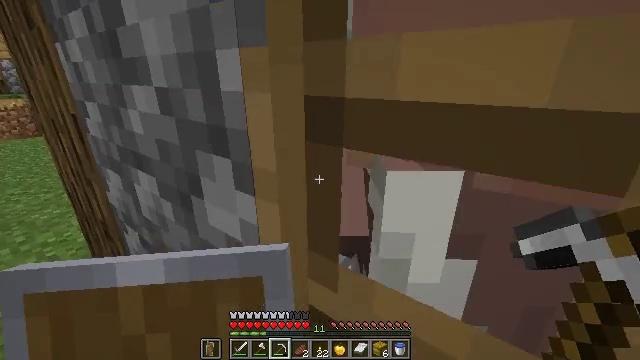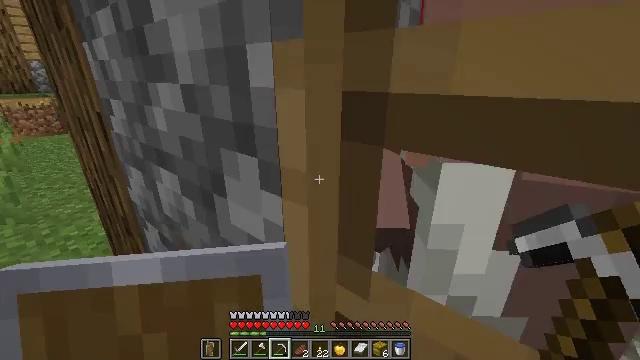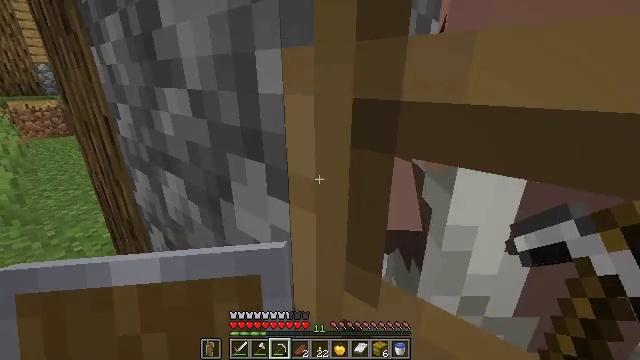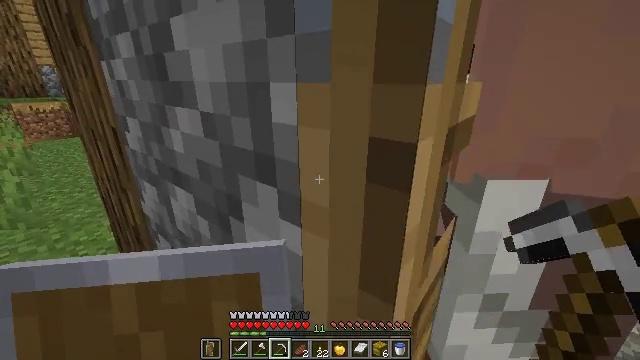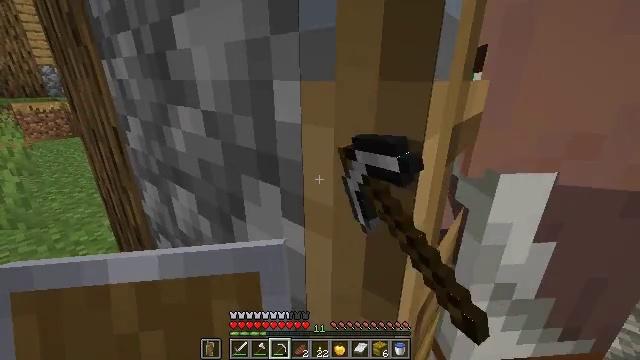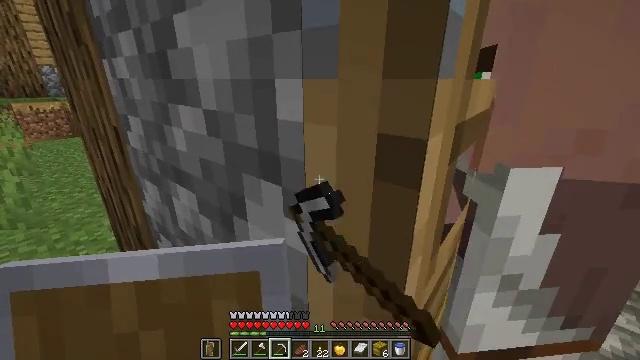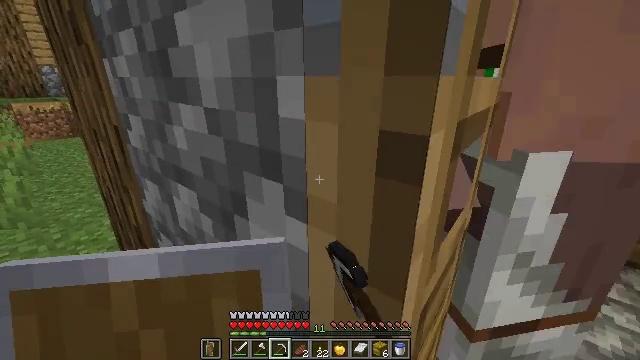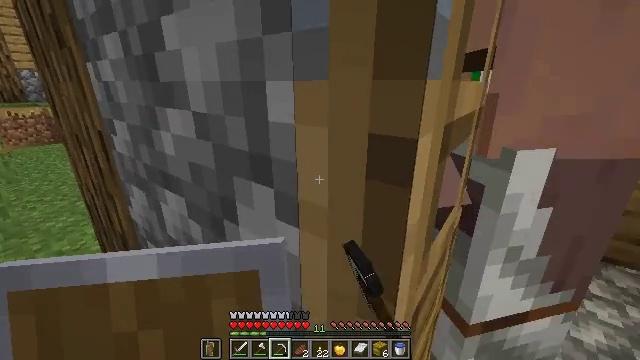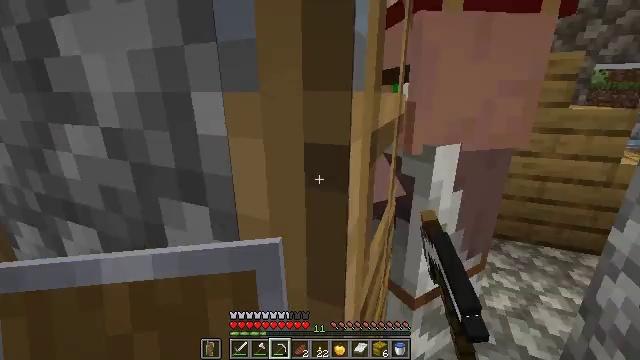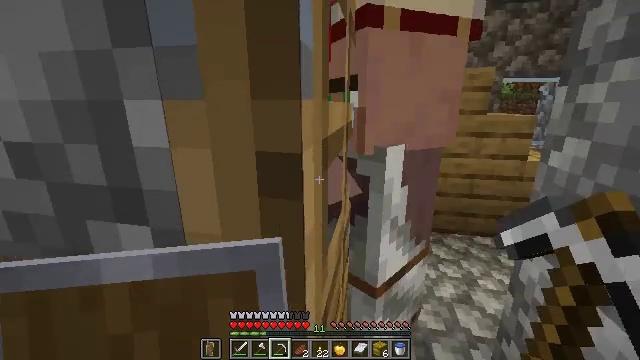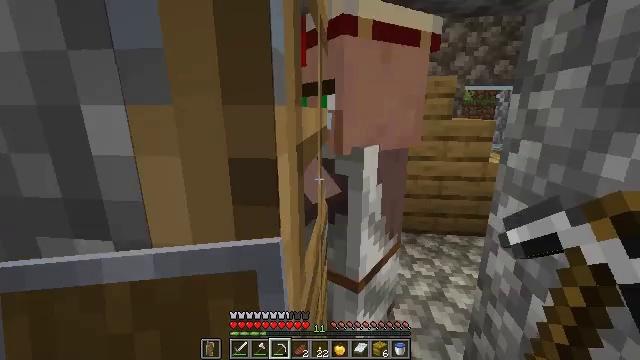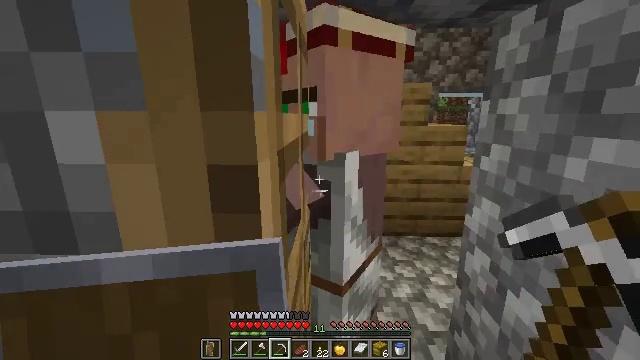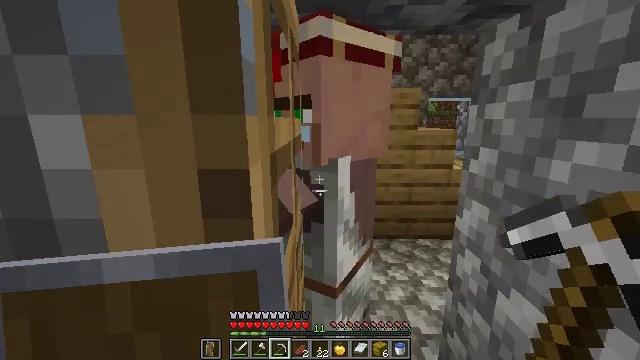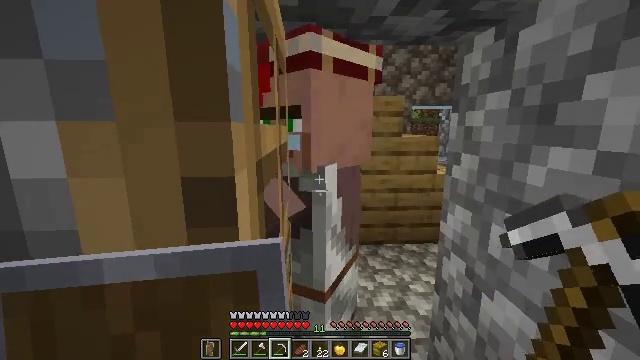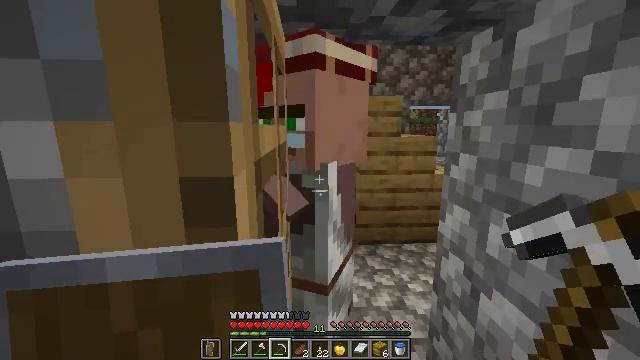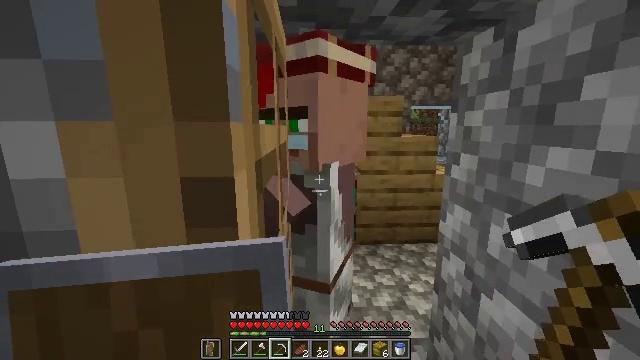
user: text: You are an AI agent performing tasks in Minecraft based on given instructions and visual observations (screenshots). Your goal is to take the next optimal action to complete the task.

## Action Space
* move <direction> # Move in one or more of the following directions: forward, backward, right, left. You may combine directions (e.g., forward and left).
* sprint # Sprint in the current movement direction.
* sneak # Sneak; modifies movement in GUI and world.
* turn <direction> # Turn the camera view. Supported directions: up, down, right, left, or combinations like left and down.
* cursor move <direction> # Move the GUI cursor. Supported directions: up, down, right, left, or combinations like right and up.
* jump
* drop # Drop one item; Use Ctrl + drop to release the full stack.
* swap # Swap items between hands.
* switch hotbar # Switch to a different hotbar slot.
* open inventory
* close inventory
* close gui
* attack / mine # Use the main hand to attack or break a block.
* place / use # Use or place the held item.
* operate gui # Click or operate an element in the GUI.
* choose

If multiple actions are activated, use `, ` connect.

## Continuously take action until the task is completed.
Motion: motion action
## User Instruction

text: Break the blast furnace block.
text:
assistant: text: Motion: turn left
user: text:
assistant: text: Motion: no_op
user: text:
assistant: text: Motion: use / place
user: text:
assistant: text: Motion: use / place
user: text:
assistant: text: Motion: use / place
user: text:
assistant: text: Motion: no_op
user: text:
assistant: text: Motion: turn right
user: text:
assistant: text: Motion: turn right and up
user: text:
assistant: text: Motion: turn right and up
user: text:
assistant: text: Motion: turn right and up
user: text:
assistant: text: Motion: turn right and up
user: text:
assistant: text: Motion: turn right
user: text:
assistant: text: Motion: turn right and up
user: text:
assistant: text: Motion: no_op
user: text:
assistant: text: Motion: use / place
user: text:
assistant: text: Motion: use / place
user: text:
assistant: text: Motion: use / place
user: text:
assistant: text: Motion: no_op
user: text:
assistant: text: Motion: no_op
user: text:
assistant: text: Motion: open gui
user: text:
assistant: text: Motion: no_op
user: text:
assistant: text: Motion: no_op
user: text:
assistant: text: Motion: no_op
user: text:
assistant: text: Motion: no_op
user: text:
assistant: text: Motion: no_op
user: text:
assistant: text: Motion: cursor move up
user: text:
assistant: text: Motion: cursor move up
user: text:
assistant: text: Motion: cursor move left and up
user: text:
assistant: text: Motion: cursor move left and up
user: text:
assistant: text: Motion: cursor move up